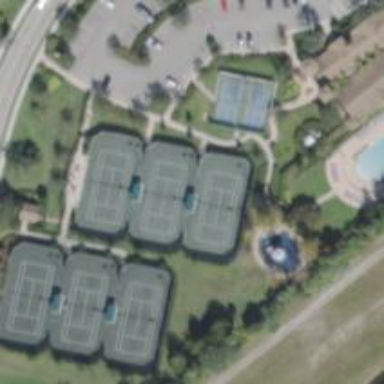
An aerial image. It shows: Tennis court on the leisure land pitch.